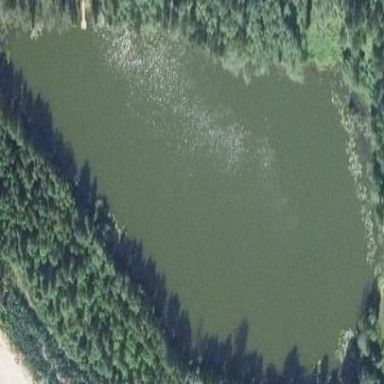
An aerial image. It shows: Peaceful pond surrounded by nature.